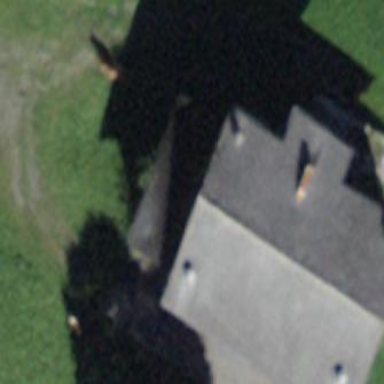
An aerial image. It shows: Rural barn.